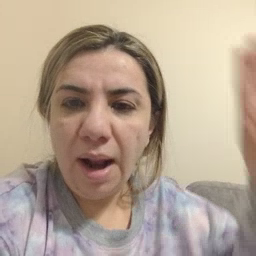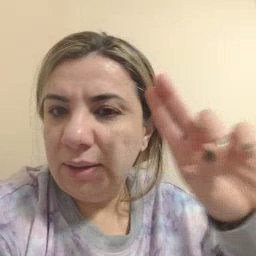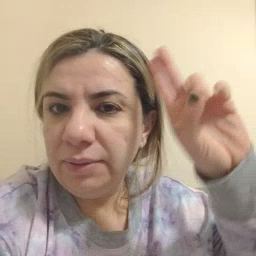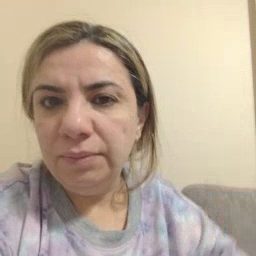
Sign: uncle